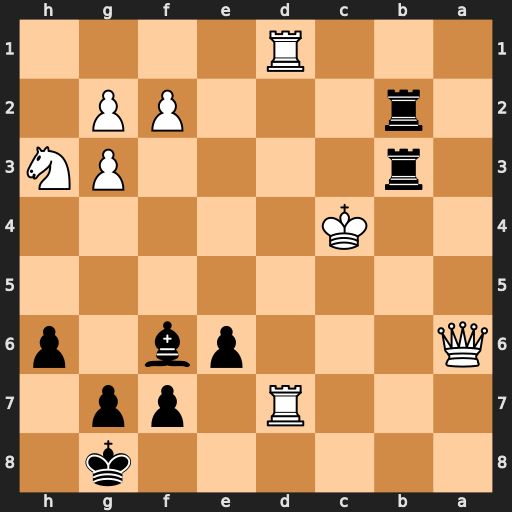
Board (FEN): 6k1/3R1pp1/Q3pb1p/8/2K5/1r4PN/1r3PP1/3R4
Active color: b
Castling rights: -
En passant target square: -
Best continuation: Rc3#